Question: I am using pdfbox to add a line to pdf file. but the text i am adding is reversed.
'''
File file = new File(filePath);
PDDocument document = PDDocument.load(file);
PDPage page = document.getPage(0);
PDPageContentStream contentStream = new PDPageContentStream(document, page,PDPageContentStream.AppendMode.APPEND,true);
int stampFontSize = grailsApplication.config.pdfStamp.stampFontSize ? grailsApplication.config.pdfStamp.stampFontSize : 20
contentStream.beginText();
contentStream.setFont(PDType1Font.TIMES_ROMAN, stampFontSize);
int leftOffset = grailsApplication.config.pdfStamp.leftOffset ? grailsApplication.config.pdfStamp.leftOffset : 10
int bottomOffset = grailsApplication.config.pdfStamp.bottomOffset ? grailsApplication.config.pdfStamp.bottomOffset : 20
contentStream.moveTextPositionByAmount(grailsApplication.config.xMove,grailsApplication.config.yMove)
contentStream.newLineAtOffset(leftOffset, bottomOffset)
String text = "i have added this line...!!!!";
contentStream.showText(text);
contentStream.endText();
contentStream.close();
document.save(new File(filePath));
document.close();
byte[] pdfData;
pdfData = Files.readAllBytes(file.toPath());
return pdfData;
'''
i tried using moveTextPositionByAmount method but this does not seem to have any effect on text. why is my text reversed and how can i set it to correct orientation.

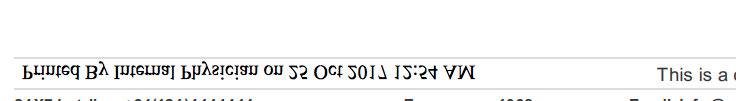
Answer: Your code is not causing the mirrored output by itself, so the cause must be inside the PDF you are stamping. Unfortunately you did not provide the PDF in question, so we have to guess here.
Most likely the issue is caused by the pre-existing page content having set the current transformation matrix to a mirroring affine transformation without resetting it at the end.
If that indeed is the case, PDFBox provides an easy work-around:
You construct your 'PDPageContentStream' like this:
'''
PDPageContentStream contentStream = new PDPageContentStream(document, page,PDPageContentStream.AppendMode.APPEND,true);
'''
There is another constructor accepting an additional 'boolean' argument. If you use that constructor setting the additional argument to 'true', PDFBox attempts to reset the graphics state of the content:
'''
PDPageContentStream contentStream = new PDPageContentStream(document, page,PDPageContentStream.AppendMode.APPEND,true,true);
'''
If this indeed fixes the issue, the coordinates and offsets you currently use rely on the transformation matrix being changed as it is. In that case you will have to update them accordingly.
---
Alternatively introducing a counter-mirroring may help, e.g. by setting the text matrix like this at the start of each of your text objects:
'''
contentStream.beginText();
contentStream.setTextMatrix(new Matrix(1f, 0f, 0f, -1f, 0f, 0f));
'''
Thereafter all coordinate changes need to be negated, in particular the second argument of 'contentStream.moveTextPositionByAmount' and 'contentStream.newLineAtOffset'.
(By the way, 'moveTextPositionByAmount' and 'newLineAtOffset' do the same, the former merely is the deprecated variant, so you might want to use the latter in both cases.)